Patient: sex M, age 53
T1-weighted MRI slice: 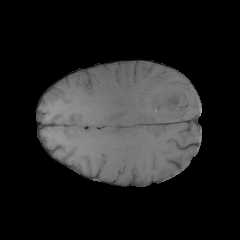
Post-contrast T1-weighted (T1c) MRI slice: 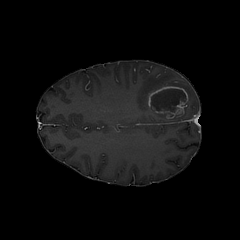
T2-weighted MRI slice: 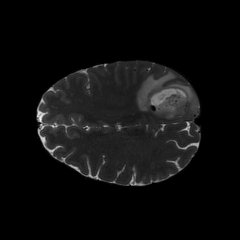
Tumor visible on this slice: yes
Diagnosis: Glioblastoma, IDH-wildtype
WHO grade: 4